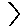
Label: hexagon